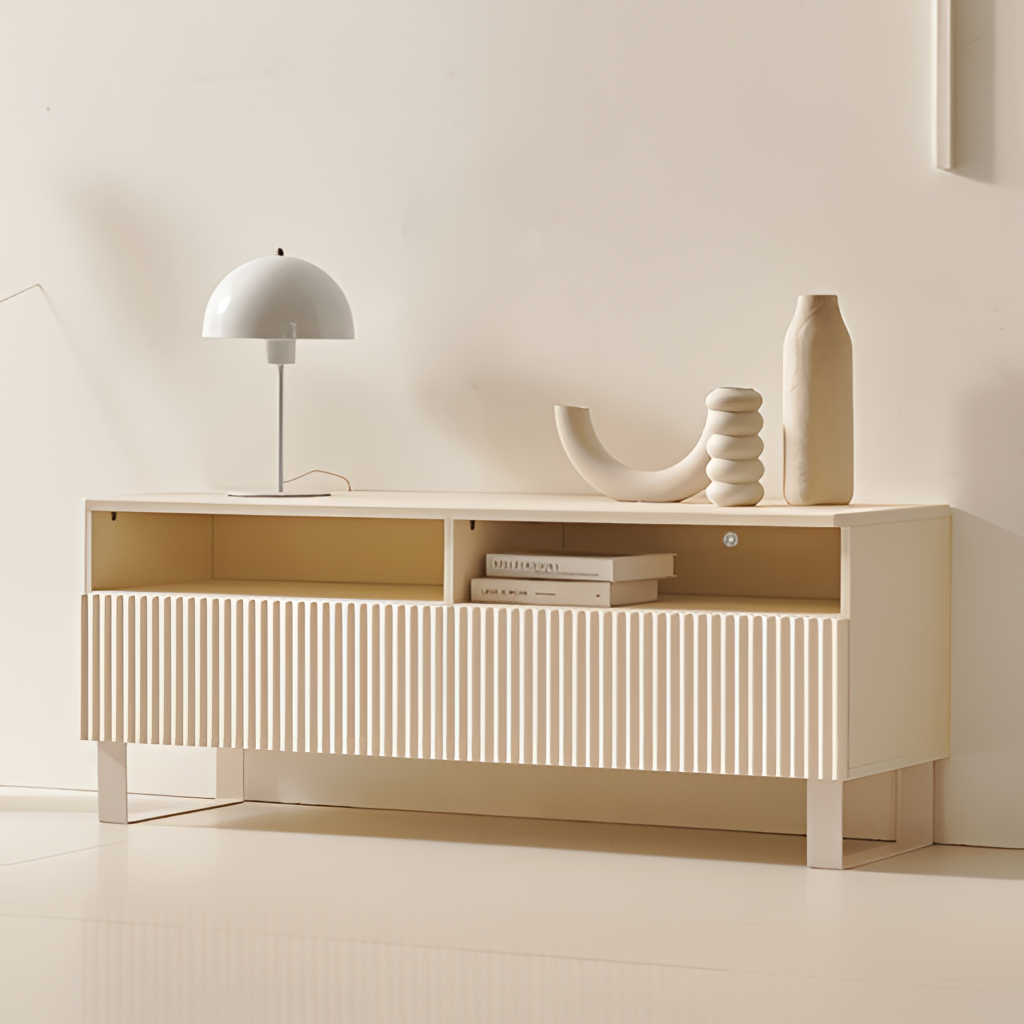
living room, cream wood console, cream tile flooring, with large square pattern, paint wallpaper, with solid pattern, modern